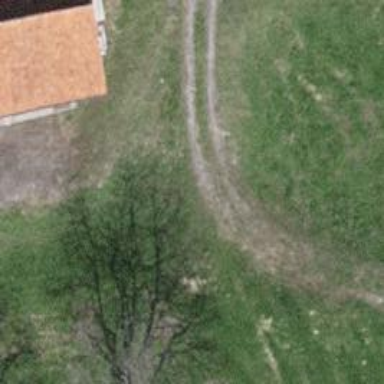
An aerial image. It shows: Grass track road with grade3 tracktype.